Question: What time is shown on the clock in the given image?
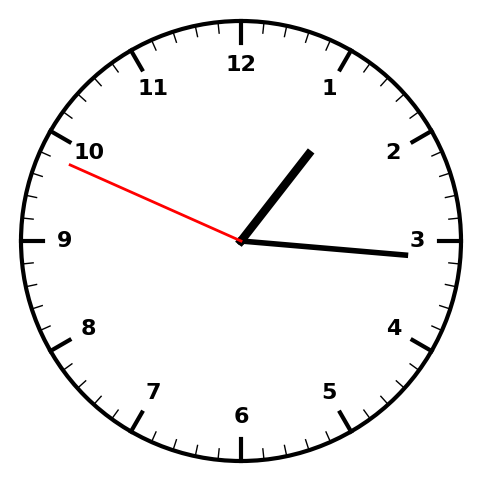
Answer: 01:15:49